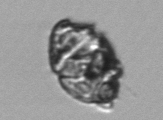
Label: Proterythropsis